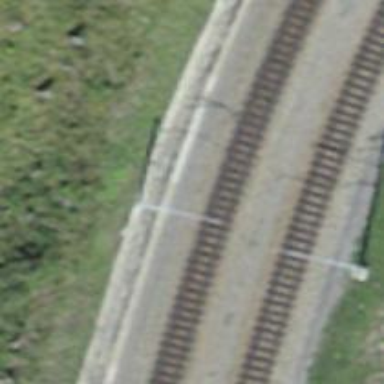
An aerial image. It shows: Narrow-gauge railway track with 1 electrified contact line.